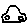
Label: car